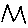
Label: zigzag